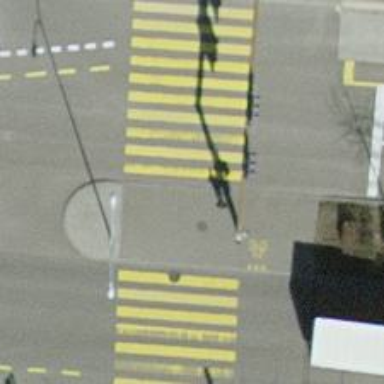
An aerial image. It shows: Asphalt cycleway with crossing.